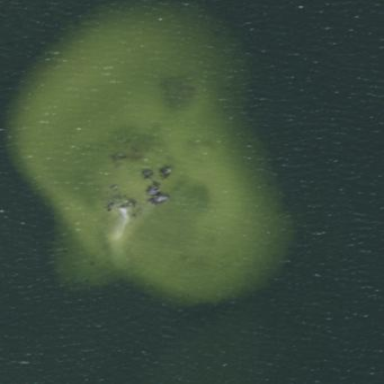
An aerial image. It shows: Islet.